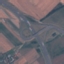
Land use / land cover: Highway